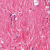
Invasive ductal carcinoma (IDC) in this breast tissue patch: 0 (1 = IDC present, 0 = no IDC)